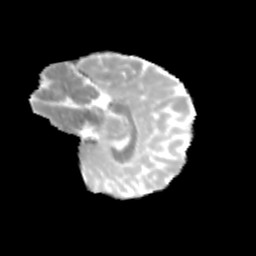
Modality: MD
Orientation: sagittal
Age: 10
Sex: female
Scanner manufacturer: siemens
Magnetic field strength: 3 T
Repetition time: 3.8 s
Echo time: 0.07 s